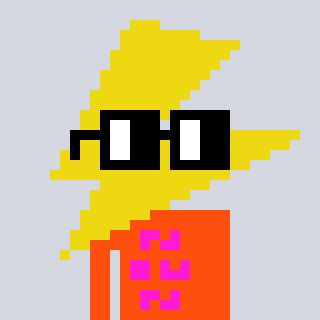
a pixel art character with square black glasses, a lightning bolt-shaped head and a orange-colored body on a cool background